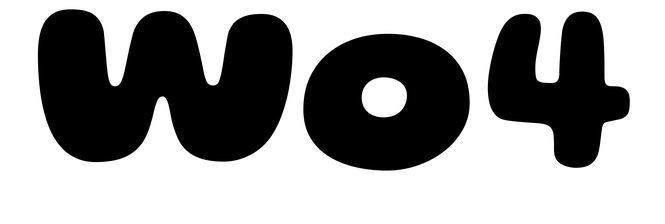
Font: Gluten_ExtraBold